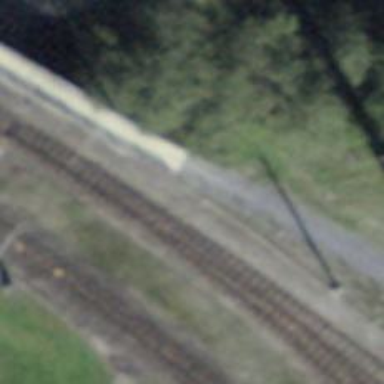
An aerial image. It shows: Narrow-gauge railway track with 1 electrified contact line.